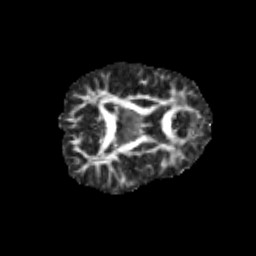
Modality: FA
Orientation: axial
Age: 13
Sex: female
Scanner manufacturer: siemens
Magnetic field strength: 3 T
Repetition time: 3.8 s
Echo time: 0.07 s